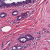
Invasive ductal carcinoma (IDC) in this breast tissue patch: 0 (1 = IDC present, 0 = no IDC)